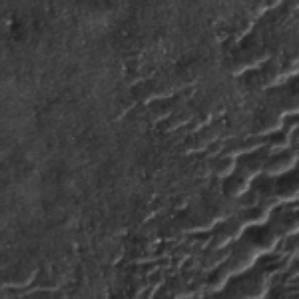
Label: frost